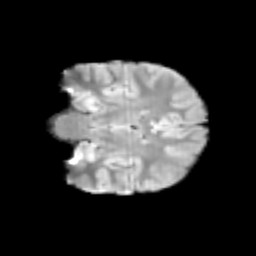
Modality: T2w
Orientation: coronal
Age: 9
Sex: female
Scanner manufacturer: siemens
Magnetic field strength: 3 T
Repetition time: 3.8 s
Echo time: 0.07 s